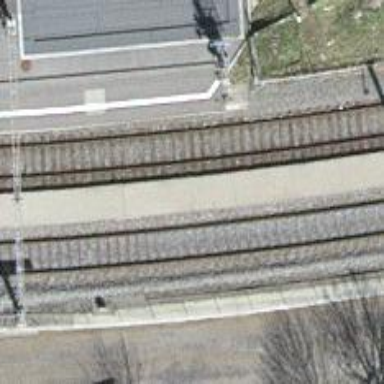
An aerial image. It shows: Stop position for public transport at railway stop.